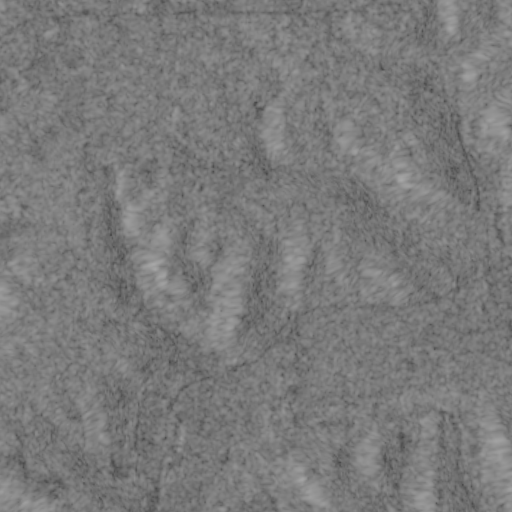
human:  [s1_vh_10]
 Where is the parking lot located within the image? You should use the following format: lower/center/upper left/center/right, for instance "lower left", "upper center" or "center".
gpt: The parking lot is located in the upper center of the image.
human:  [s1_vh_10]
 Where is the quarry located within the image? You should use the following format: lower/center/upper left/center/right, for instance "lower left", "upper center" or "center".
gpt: The quarry is located in the center right of the image.
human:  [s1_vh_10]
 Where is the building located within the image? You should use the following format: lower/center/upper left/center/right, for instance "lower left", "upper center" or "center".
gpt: The building is located in the upper left of the image.
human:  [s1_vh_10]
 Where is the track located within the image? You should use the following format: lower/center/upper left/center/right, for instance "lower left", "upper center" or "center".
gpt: There is no track in the image.

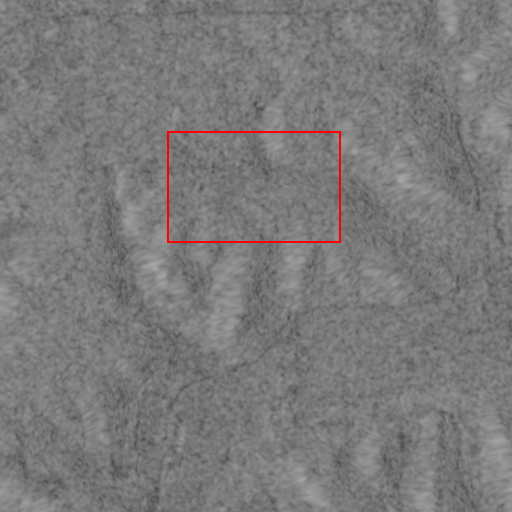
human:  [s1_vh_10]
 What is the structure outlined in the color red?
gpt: The structure outlined in red is a crop field.
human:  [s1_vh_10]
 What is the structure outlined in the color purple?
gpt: There is no purple outline.